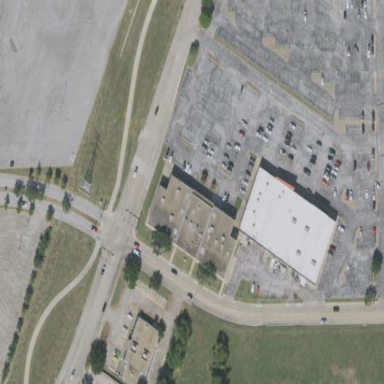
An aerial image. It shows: Retail building.